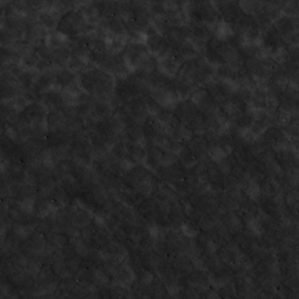
Label: non_frost